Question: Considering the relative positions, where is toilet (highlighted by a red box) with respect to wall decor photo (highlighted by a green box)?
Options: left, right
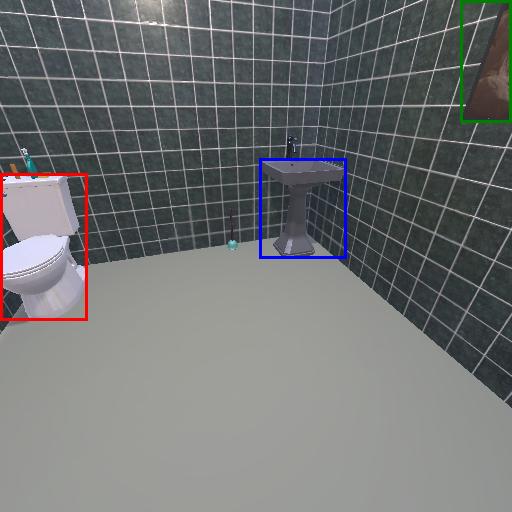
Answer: left